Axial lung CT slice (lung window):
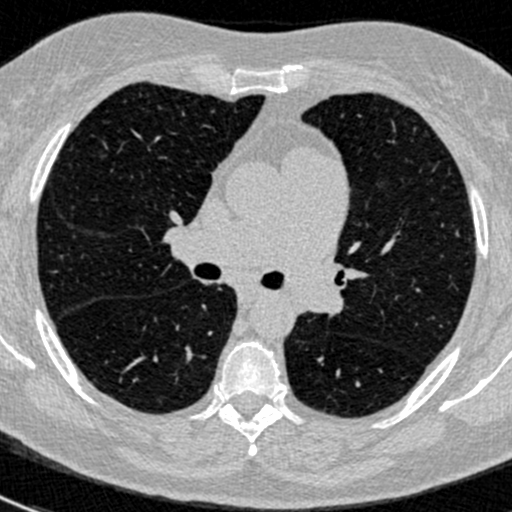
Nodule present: no